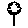
Label: tree